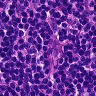
Metastatic tissue present: no